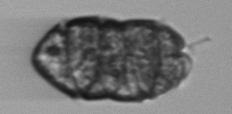
Label: Margalefidinium